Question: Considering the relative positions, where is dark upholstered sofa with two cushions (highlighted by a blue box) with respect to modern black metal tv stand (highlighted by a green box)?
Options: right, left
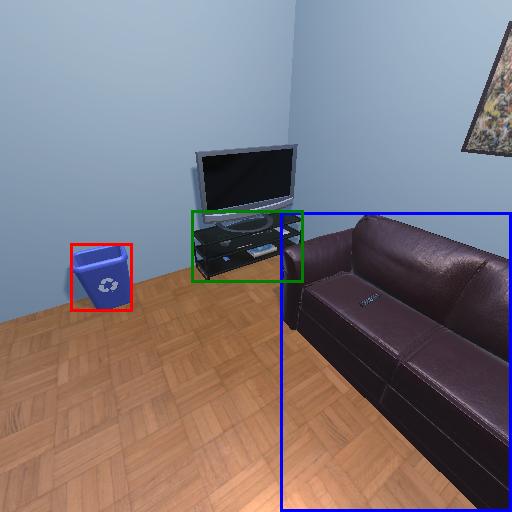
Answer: right